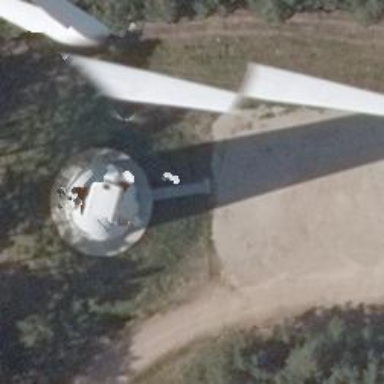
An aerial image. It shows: Wind power generator with wind turbines.